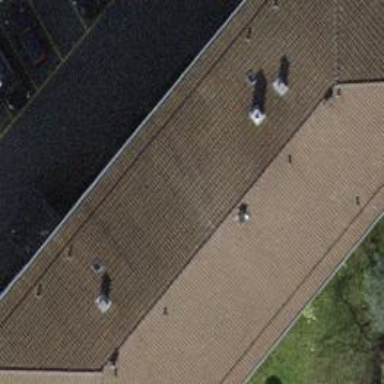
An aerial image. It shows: Hipped roof on apartment building.